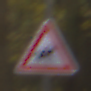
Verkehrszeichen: ReiterLinks
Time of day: MorningAfternoon
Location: Outdoor (Nature)
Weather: Overcast
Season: Autumn
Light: Natural